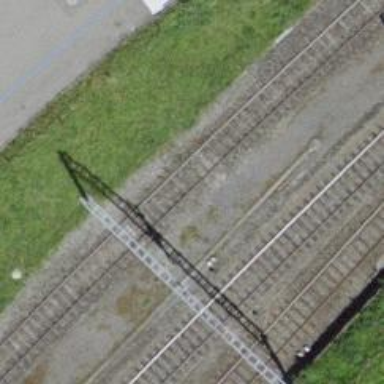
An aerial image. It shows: Railway siding with one electrified track and contact line for powering the train.